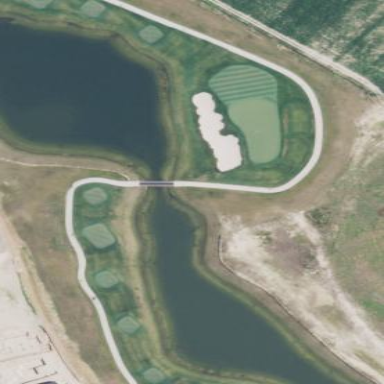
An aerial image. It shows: Water hazard in golf course. The hazard is natural water feature.